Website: lowes
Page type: customer-info-address
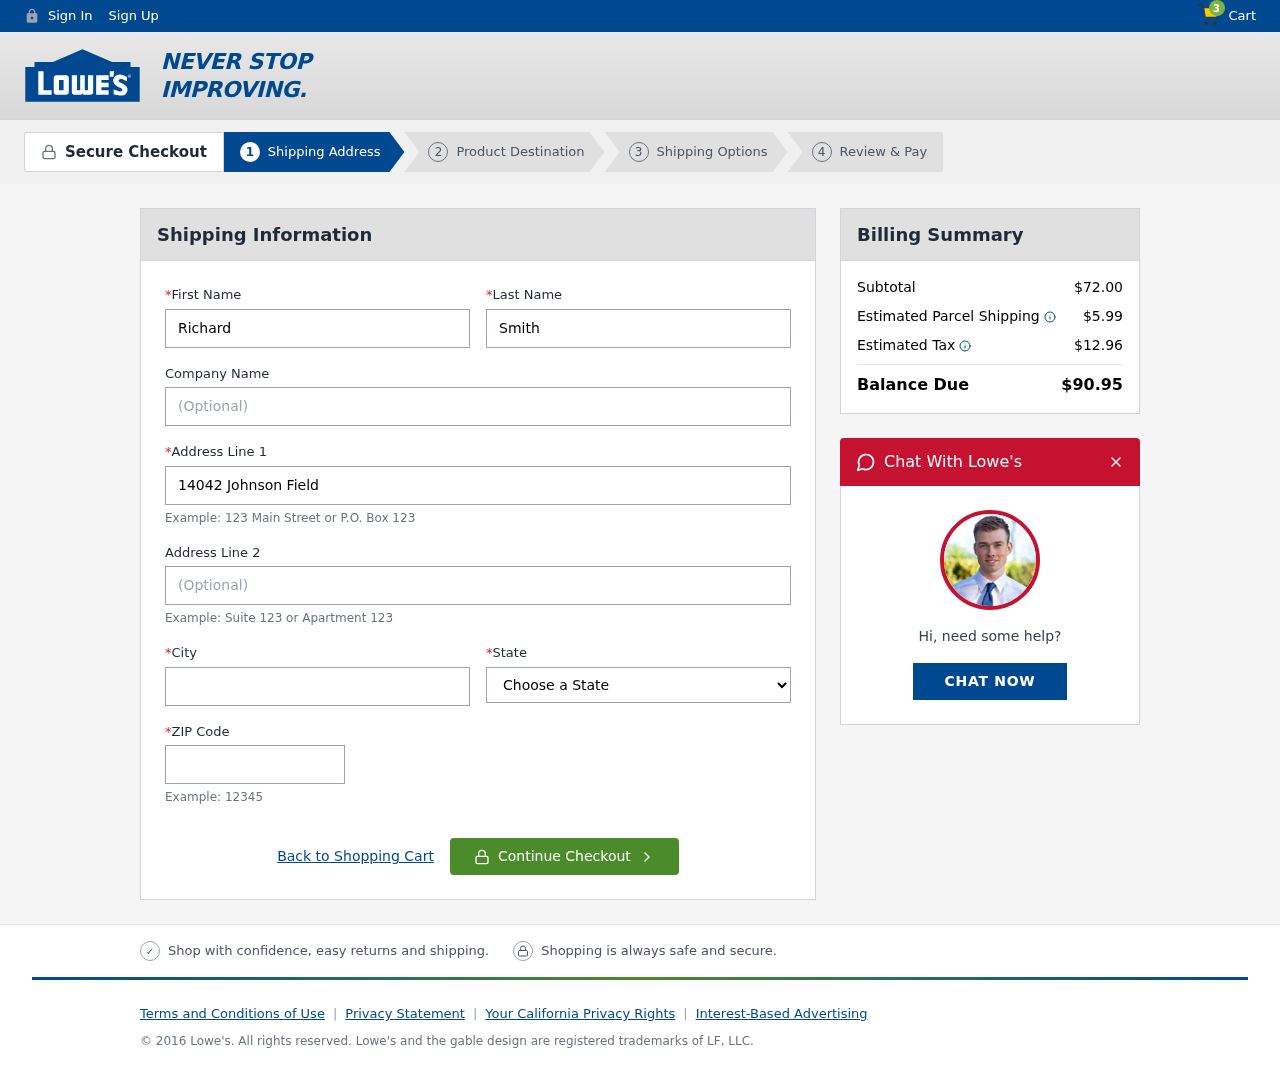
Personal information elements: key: PII_CITY
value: North Donaldmouth
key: PII_FIRSTNAME
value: Richard
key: PII_LASTNAME
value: Smith
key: PII_POSTCODE
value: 58155
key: PII_STATE
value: Alaska
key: PII_STREET
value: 14042 Johnson Fields Apt. 779
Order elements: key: ORDER_NUM_ITEMS
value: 3
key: ORDER_SUBTOTAL
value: $72.00
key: ORDER_SHIPPING_COST
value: $5.99
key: ORDER_TAX
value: $12.96
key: ORDER_TOTAL
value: $90.95